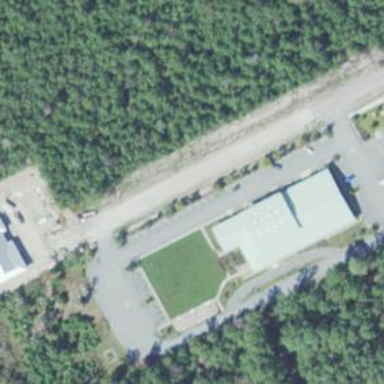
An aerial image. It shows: Building that houses veterinary clinic.